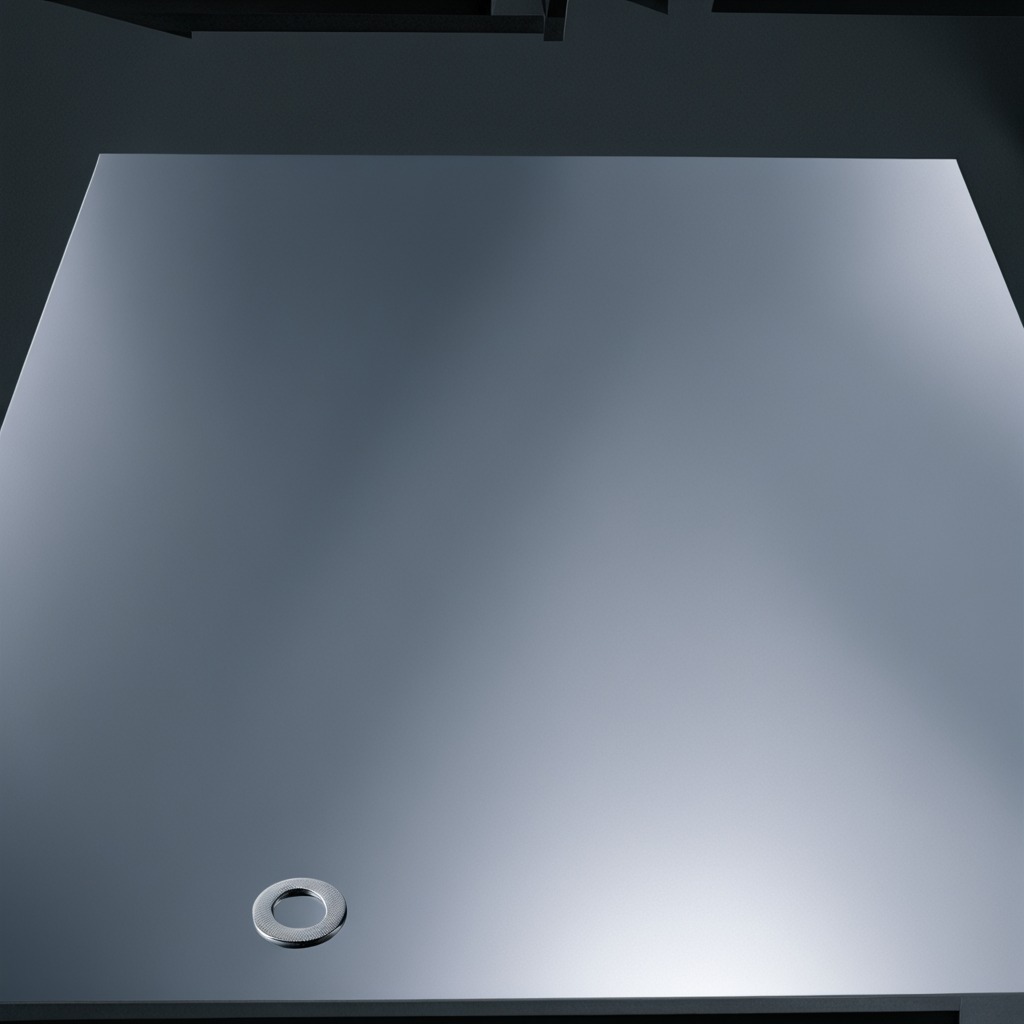
A flat metal washer is lying on the tabletop in the evening.